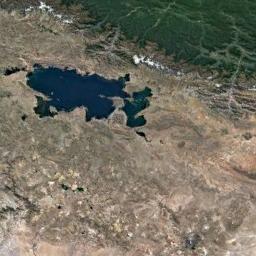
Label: lake